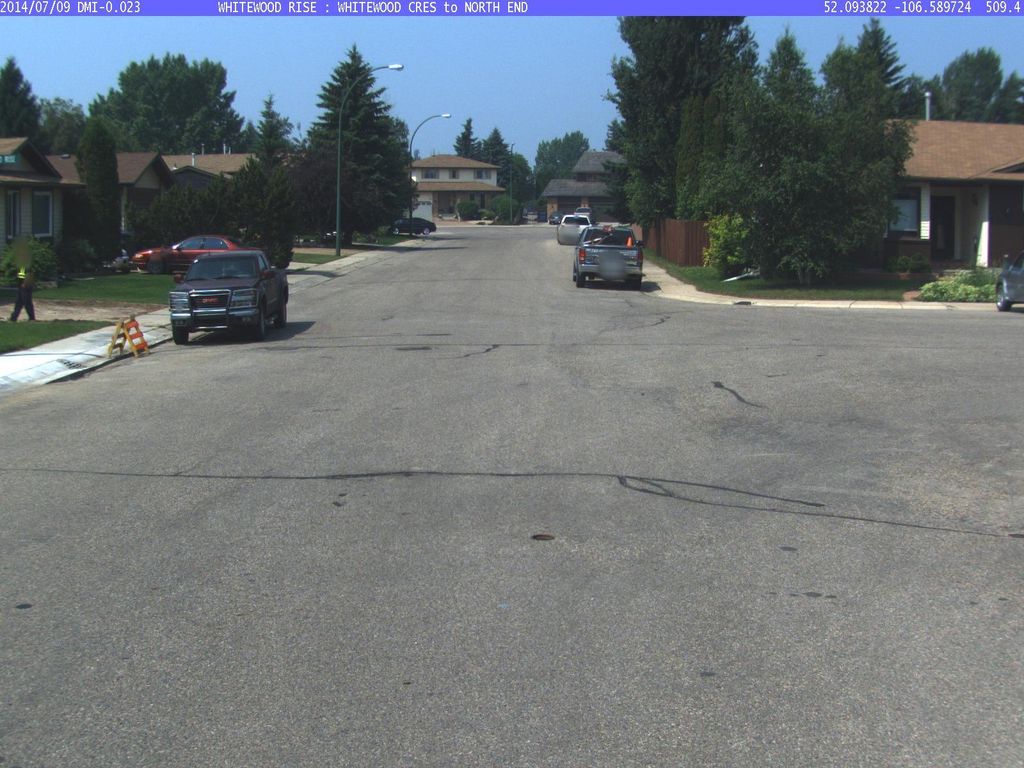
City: saskatoon